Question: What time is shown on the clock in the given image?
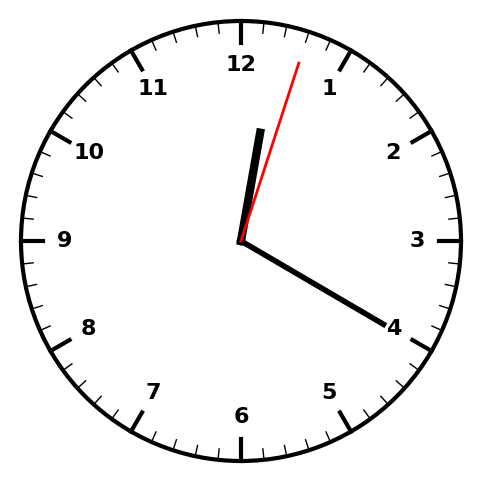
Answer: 12:20:03